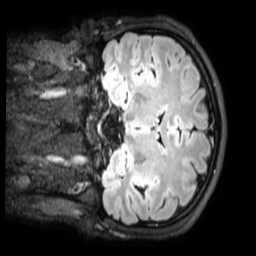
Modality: FLAIR
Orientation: coronal
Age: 21
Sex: male
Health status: healthy
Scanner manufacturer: philips
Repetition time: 4.8 s
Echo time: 0.2758 s